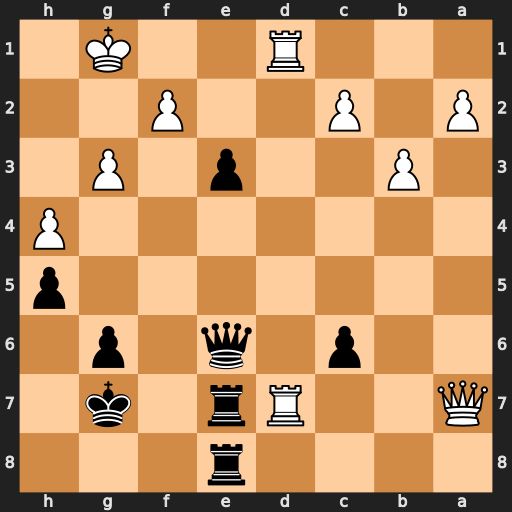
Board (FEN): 4r3/Q2Rr1k1/2p1q1p1/7p/7P/1P2p1P1/P1P2P2/3R2K1
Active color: b
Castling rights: -
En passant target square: -
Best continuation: exf2+ Kxf2 Qe2+ Kg1 Qxd1+ Rxd1 Rxa7